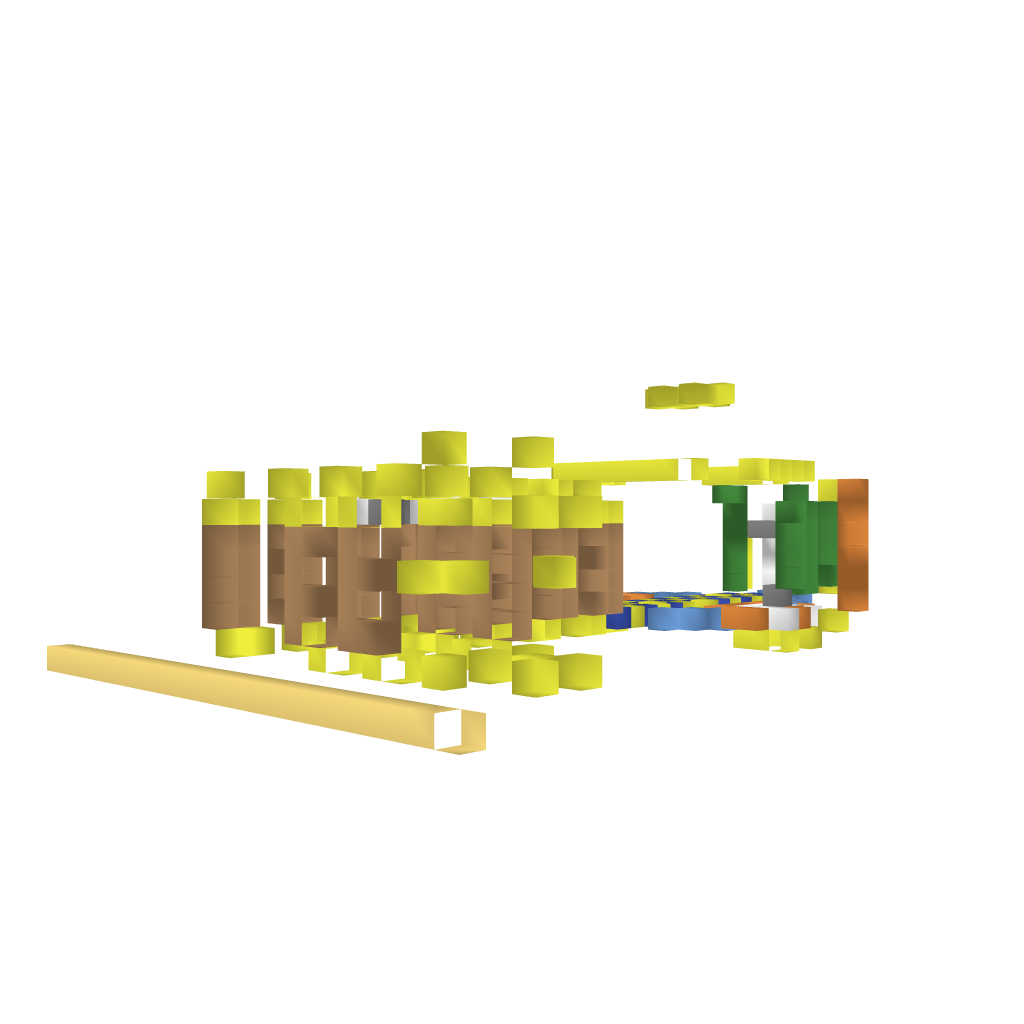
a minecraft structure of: Strongroom bad low quality